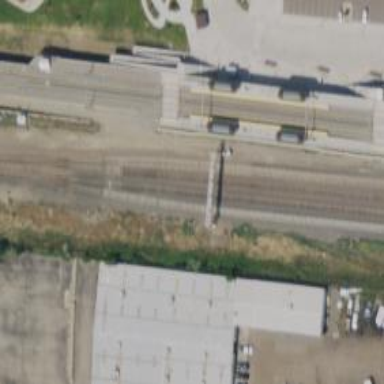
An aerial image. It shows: Railway signal.